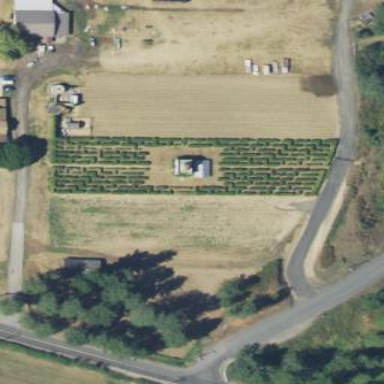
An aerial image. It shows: Maze attraction.